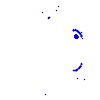
Particle: pion